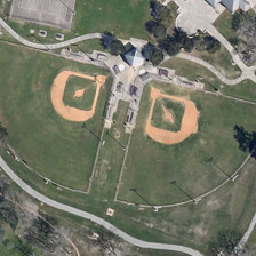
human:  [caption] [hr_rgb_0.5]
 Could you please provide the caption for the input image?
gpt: the two baseball fields forms into a semicircle .

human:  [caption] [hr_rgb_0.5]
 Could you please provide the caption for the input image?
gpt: there are two baseballfields symmetrically arranged  surrounding which are some winding roads  buildings and another sports ground .

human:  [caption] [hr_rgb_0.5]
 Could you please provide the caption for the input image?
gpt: two recumbent baseball field stuck in the middle of two winding road .

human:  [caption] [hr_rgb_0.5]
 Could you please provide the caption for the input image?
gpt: these two baseballfield are symmetrically located .

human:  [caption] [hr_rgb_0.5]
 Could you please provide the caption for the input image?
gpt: two baseball fields surrounded by some sparsely distributed trees are near a building .